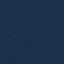
Land use / land cover: SeaLake